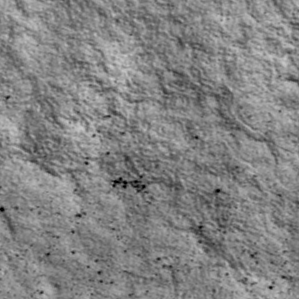
Label: non_frost